Question: Leaks tool is complaining a memory leak in UIImage of a class method. How to solve this one?

Here are the functions that cause the memory leak. The places where the leaks are occurring are shown by "memory leak occurs here.: comment
1'+(UIImage *) bubbleWithImage: (UIImage *) bubbleImage withColor: (UIColor *) color {
'''
// Get a CGImageRef so we can use CoreGraphics
CGImageRef image = bubbleImage.CGImage;
CGFloat width = CGImageGetWidth(image);
CGFloat height = CGImageGetHeight(image);
// Create a new bitmap context i.e. a buffer to store the pixel data
CGColorSpaceRef colorSpace = CGColorSpaceCreateDeviceRGB();
size_t bitsPerComponent = 8;
size_t bytesPerPixel = 4;
size_t bytesPerRow = (width * bitsPerComponent * bytesPerPixel + 7) / 8; // As per the header file for CGBitmapContextCreate
size_t dataSize = bytesPerRow * height;
// Allocate some memory to store the pixels
unsigned char *data = malloc(dataSize);
memset(data, 0, dataSize);
// Create the context
CGContextRef context = CGBitmapContextCreate(data, width, height,
bitsPerComponent, bytesPerRow, colorSpace,
kCGImageAlphaPremultipliedLast | kCGBitmapByteOrder32Big);
CGColorSpaceRelease(colorSpace);
// Draw the image onto the context
CGContextDrawImage(context, CGRectMake(0, 0, width, height), image);
// Get the components of our input color
const CGFloat * colors = CGColorGetComponents(color.CGColor);
// Change the pixels which have alpha > 0 to our new color
for (int i = 0 ; i < width * height * 4 ; i+=4)
{
// If alpha is not zero
if (data[i+3] != 0) {
data[i] = (char) (colors[0] * 255);
data[i + 1] = (char) (colors[1] * 255);
data[i + 2] = (char) (colors[2] * 255);
}
}
// Write from the context to our new image
// Make sur to copy across the orientation and scale so the bubbles render
// properly on a retina screen
//****memory leak occurs here.
UIImage * newImage = [[UIImage imageWithCGImage:CGBitmapContextCreateImage(context)
scale:bubbleImage.scale
orientation:bubbleImage.imageOrientation] stretchableImageWithLeftCapWidth:bubbleImage.leftCapWidth
topCapHeight:bubbleImage.topCapHeight];
// Free up the memory we used
CGContextRelease(context);
free(data);
//CGImageRelease(image);
return newImage;
'''
}
'
2
'''
-(void) setMessage: (id<PMessage, PMessageLayout>) message {
// Set the message for later use
_message = message;
// Update the image
UIImage * image = (message.isMine) ? _meBubbleImage : _replyBubbleImage;
// Set the bubble to be the correct color
if (message.color || [message.color isEqualToString:@""]) {
message.color = @"0.098039 0.784313 0.674509 1";
}
//**memory leak occurs here.
bubbleImageView.image = [BMessageCell bubbleWithImage:image withColor:[BMessage stringToColor:message.color]];
/*
* default colour is 0.098039 0.784313 0.674509 1
* sender colour is 0.741176 0.941176 0.909803 1
* light green is 0.925490 0.976470 0.784313 1
*/
//build1.5 [check sender]
if (message.isMine) {
bubbleImageView.image = [BMessageCell bubbleWithImage:image withColor:[BMessage stringToColor:@"0.925490 0.976470 0.784313 1"]];
}else{
bubbleImageView.image = [BMessageCell bubbleWithImage:image withColor:[BMessage stringToColor:@"0.741176 0.941176 0.909803 1"]];
}
// If the image has an image URL
_profilePicture.hidden = YES;
//[[AsyncImageLoader sharedLoader] cancelLoadingImagesForTarget:_profilePicture];
if (message.user) {
_profilePicture.hidden = NO;
_profilePicture.image = message.user.picture;
NSString *imageURL = [BThreadsViewController getUserImageForEmail:message.user.email];
ProfilePicManager *mgr = [ProfilePicManager getProfilePicManagerInstance];
UIImage *savedImage = [mgr retrieveFromDictionary:imageURL];
if (savedImage) {
_profilePicture.image = savedImage;
} else {
//dwonload the image asyncronously
[[[AsyncImageDownloader alloc] initWithMediaURL:imageURL successBlock:^(UIImage *image) {
_profilePicture.image = image;
[mgr addToDictionary:imageURL image:image];
} failBlock:^(NSError *error) {
NSLog(@"Failed to download image due to %@!", error);
}] startDownload];
}
}
NSDateFormatter * dateFormatter = [[NSDateFormatter alloc] init];
NSTimeInterval interval = fabsf([_message.date timeIntervalSinceNow]);
// More than a day ago
if (interval > 3600 * 24) {
// More than a year ago
if (interval > 3600 * 24 * 365) {
[dateFormatter setDateFormat:@"MM/yy"];
}
else {
[dateFormatter setDateFormat:@"dd MMM"];
}
}
else {
[dateFormatter setDateFormat:@"HH:mm"];
}
// Add the correct date
_timeLabel.text = [dateFormatter stringFromDate:_message.date];;
'''
}
3
'''
-(void) setMessage: (id<PMessage, PMessageLayout>) message {
//**memory leak occurs here.
[super setMessage:message];
textView.text = message.text;
textView.font = [BMessage fontWithName:message.fontName size:message.fontSize.floatValue];
@try {
//textView.textColor = [UIColor colorWithCGColor:newcolor.CGColor];
textView.textColor = [BMessage stringToColor:message.textColor];
}
@catch (NSException *exception) {
textView.textColor = [UIColor blackColor];
}
'''
}
4
'''
- (UITableViewCell *)tableView:(UITableView *)tableView_ cellForRowAtIndexPath:(NSIndexPath *)indexPath {
id<PMessage, PMessageLayout> message;
if (indexPath.row < [self messages].count) {
message = [self messages][indexPath.row];
} else {
message = NULL;
}
UITableViewCell<BMessageDelegate> * messageCell;
if (message) {
if (message.type.intValue == bMessageTypeText) {
messageCell = [tableView_ dequeueReusableCellWithIdentifier:bTextMessageCell];
}
else if (message.type.intValue == bMessageTypeImage) {
messageCell = [tableView_ dequeueReusableCellWithIdentifier:bImageMessageCell];
}
else if (message.type.intValue == bMessageTypeLocation) {
messageCell = [tableView_ dequeueReusableCellWithIdentifier:bLocationCell];
}
else if (message.type.intValue == bMessageTypeAudio) {
messageCell = [tableView_ dequeueReusableCellWithIdentifier:bAudioMessageCell];
if ([messageCell isKindOfClass:[BAudioMessageCell class]]) {
BAudioMessageCell *audioCell = (BAudioMessageCell*)messageCell;
//build1.5 [set prg color]
[audioCell.progressView setTintColor:[UIColor redColor]];
[audioCell.progressView setBackgroundColor:[UIColor whiteColor]];
audioCell.delegate = self;
} else {
messageCell = [[BAudioMessageCell alloc] initWithStyle:UITableViewCellStyleDefault reuseIdentifier:bAudioMessageCell];
BAudioMessageCell *audioCell = (BAudioMessageCell*)messageCell;
//build1.5 [set prg color]
[audioCell.progressView setTintColor:[UIColor redColor]];
[audioCell.progressView setBackgroundColor:[UIColor whiteColor]];
}
}
[((id<BMessageDelegate>)messageCell) makeDiliveredButtonVisible];
} else {
NSString *CellIdentifier = NULL;
if (isUpLoadingAudio) {
CellIdentifier = @"dummyCellAudio";
} else if(isUpLoadingImage){
CellIdentifier = @"dummyCellImage";
}
UITableViewCell<DummyView> *cell = NULL;
if (isUpLoadingImage) {
cell = [[ImageDummyCell alloc] initWithStyle:UITableViewCellStyleDefault reuseIdentifier:CellIdentifier];
} else if (isUpLoadingAudio) {
cell = [tableView_ dequeueReusableCellWithIdentifier:CellIdentifier];
if (cell == nil) {
cell = [[AudioDummyCell alloc] initWithStyle:UITableViewCellStyleDefault reuseIdentifier:CellIdentifier];
}
}
[(((id<DummyView>)cell)) configureMsgCell];
uploadProgressView = [((id<DummyView>)cell) uPView];
return cell;
}
if (indexPath.row < [self messages].count) {
//**memory leak occurs here.
[messageCell setMessage:message];
}
NSLog(@"row %d",indexPath.row);
return messageCell;
'''
}
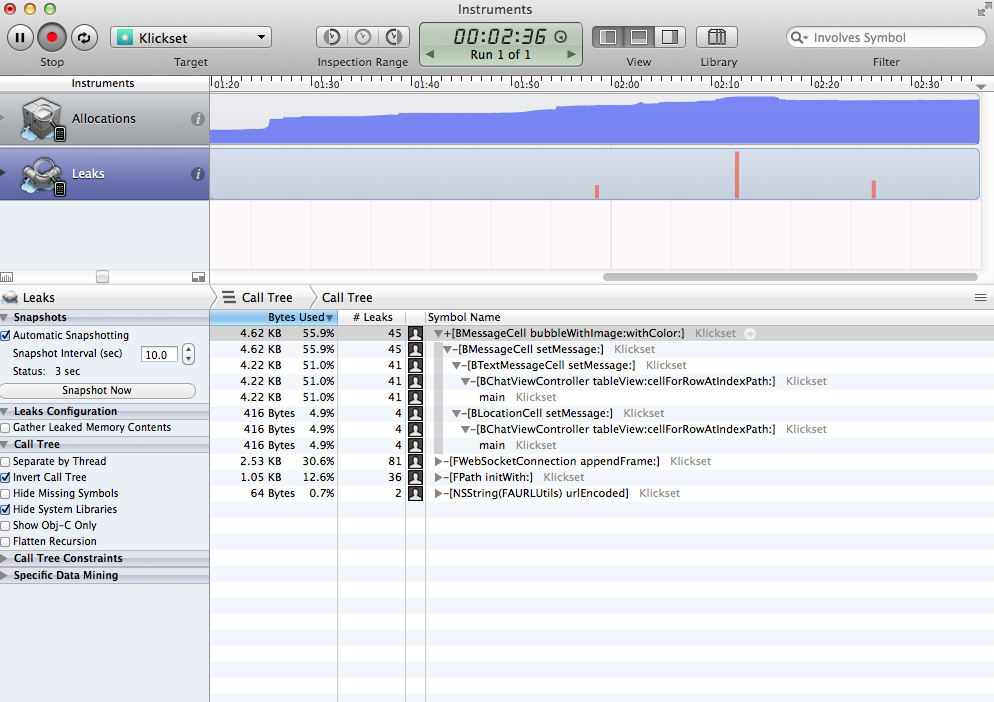
Answer: This line has a potential leak:
'''
// Write from the context to our new image
// Make sur to copy across the orientation and scale so the bubbles render
// properly on a retina screen
//****memory leak occurs here.
UIImage * newImage = [[UIImage imageWithCGImage:CGBitmapContextCreateImage(context)
scale:bubbleImage.scale
orientation:bubbleImage.imageOrientation] stretchableImageWithLeftCapWidth:bubbleImage.leftCapWidth
topCapHeight:bubbleImage.topCapHeight];
'''
Try this one instead:
'''
CGImageRef quartzImage = CGBitmapContextCreateImage(context);
UIImage * newImage = [[UIImage imageWithCGImage:quartzImage
scale:bubbleImage.scale
orientation:bubbleImage.imageOrientation] stretchableImageWithLeftCapWidth:bubbleImage.leftCapWidth
topCapHeight:bubbleImage.topCapHeight];
CGImageRelease(quartzImage);
'''